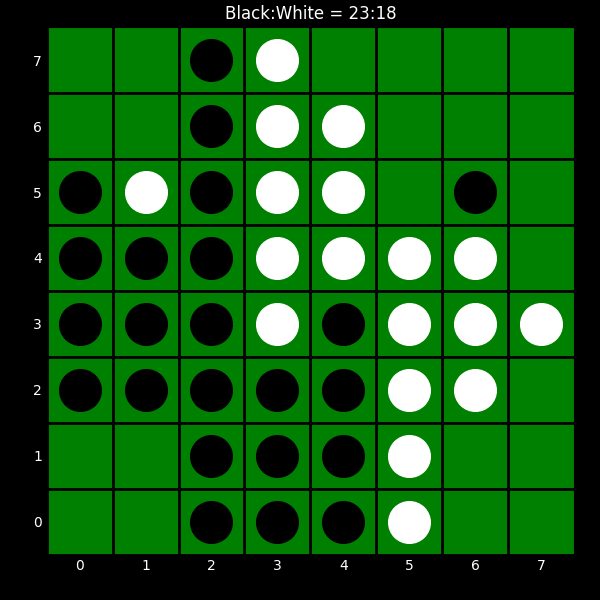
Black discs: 23
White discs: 18